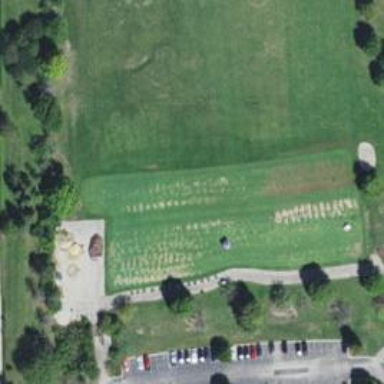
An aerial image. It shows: Grassy area designated as golf tee.